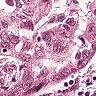
Metastatic tissue present: yes